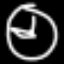
Label: clock